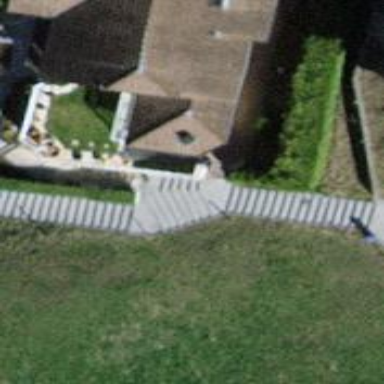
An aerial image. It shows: Road with steps.